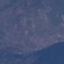
Land use / land cover class: HerbaceousVegetation